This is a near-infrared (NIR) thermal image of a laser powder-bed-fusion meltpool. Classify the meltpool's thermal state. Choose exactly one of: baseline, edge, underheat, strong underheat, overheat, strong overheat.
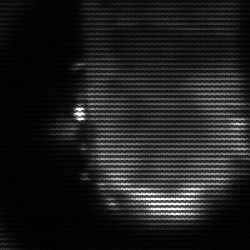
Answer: baseline